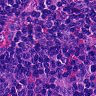
Metastatic tissue present: no